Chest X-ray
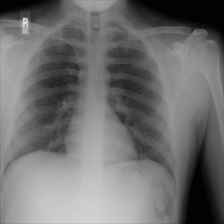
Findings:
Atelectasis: negative
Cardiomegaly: negative
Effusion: negative
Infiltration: negative
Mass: negative
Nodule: negative
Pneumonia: negative
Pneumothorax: negative
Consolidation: negative
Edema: negative
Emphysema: negative
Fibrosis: negative
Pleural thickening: negative
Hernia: negative